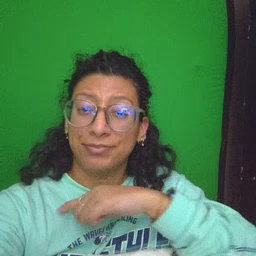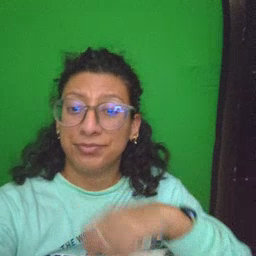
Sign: weus